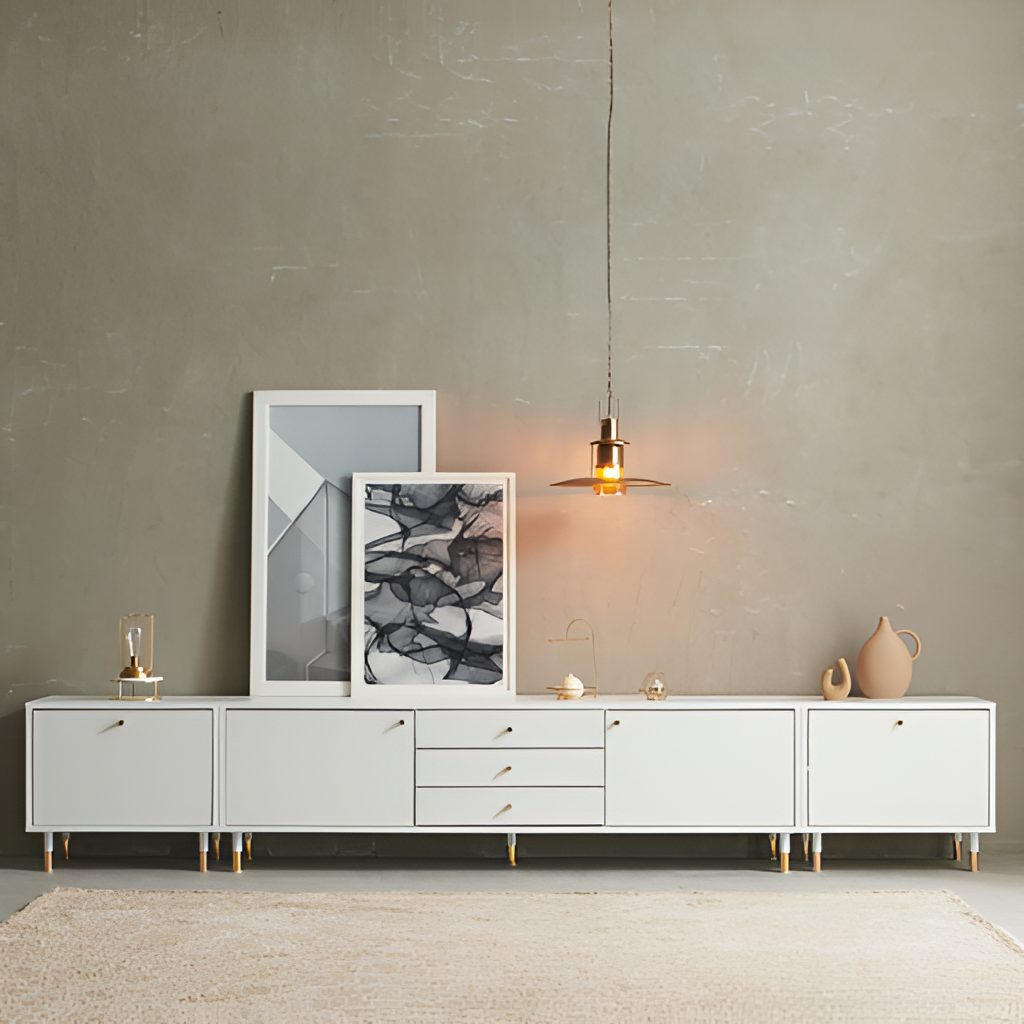
wood console table, living room, contemporary, plaster wallpaper, with solid pattern, beige carpet flooring, with large square pattern